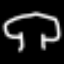
Label: mushroom